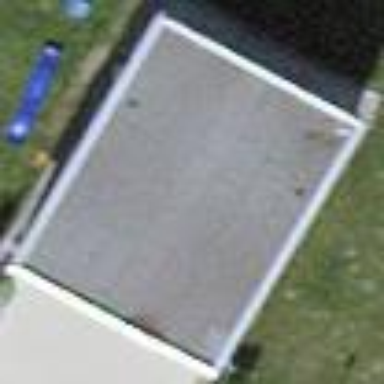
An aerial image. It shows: Garage.